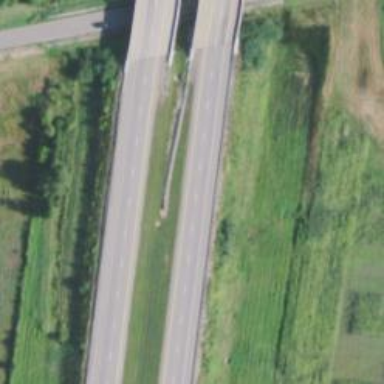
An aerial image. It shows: Motorway.